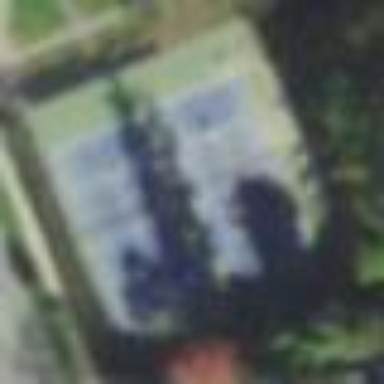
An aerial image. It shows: Tennis court in leisure pitch.